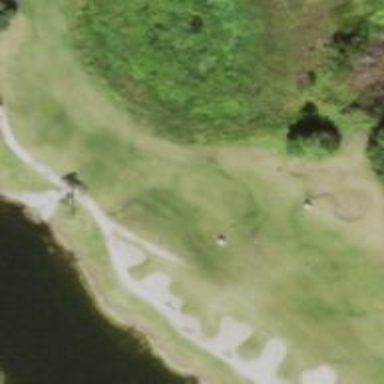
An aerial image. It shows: Golf hole.